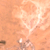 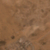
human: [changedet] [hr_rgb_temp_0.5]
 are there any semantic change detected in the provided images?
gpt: No change occurred.